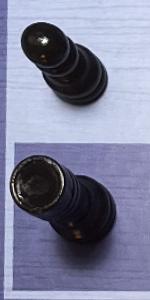
Label: Rook_Black